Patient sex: F
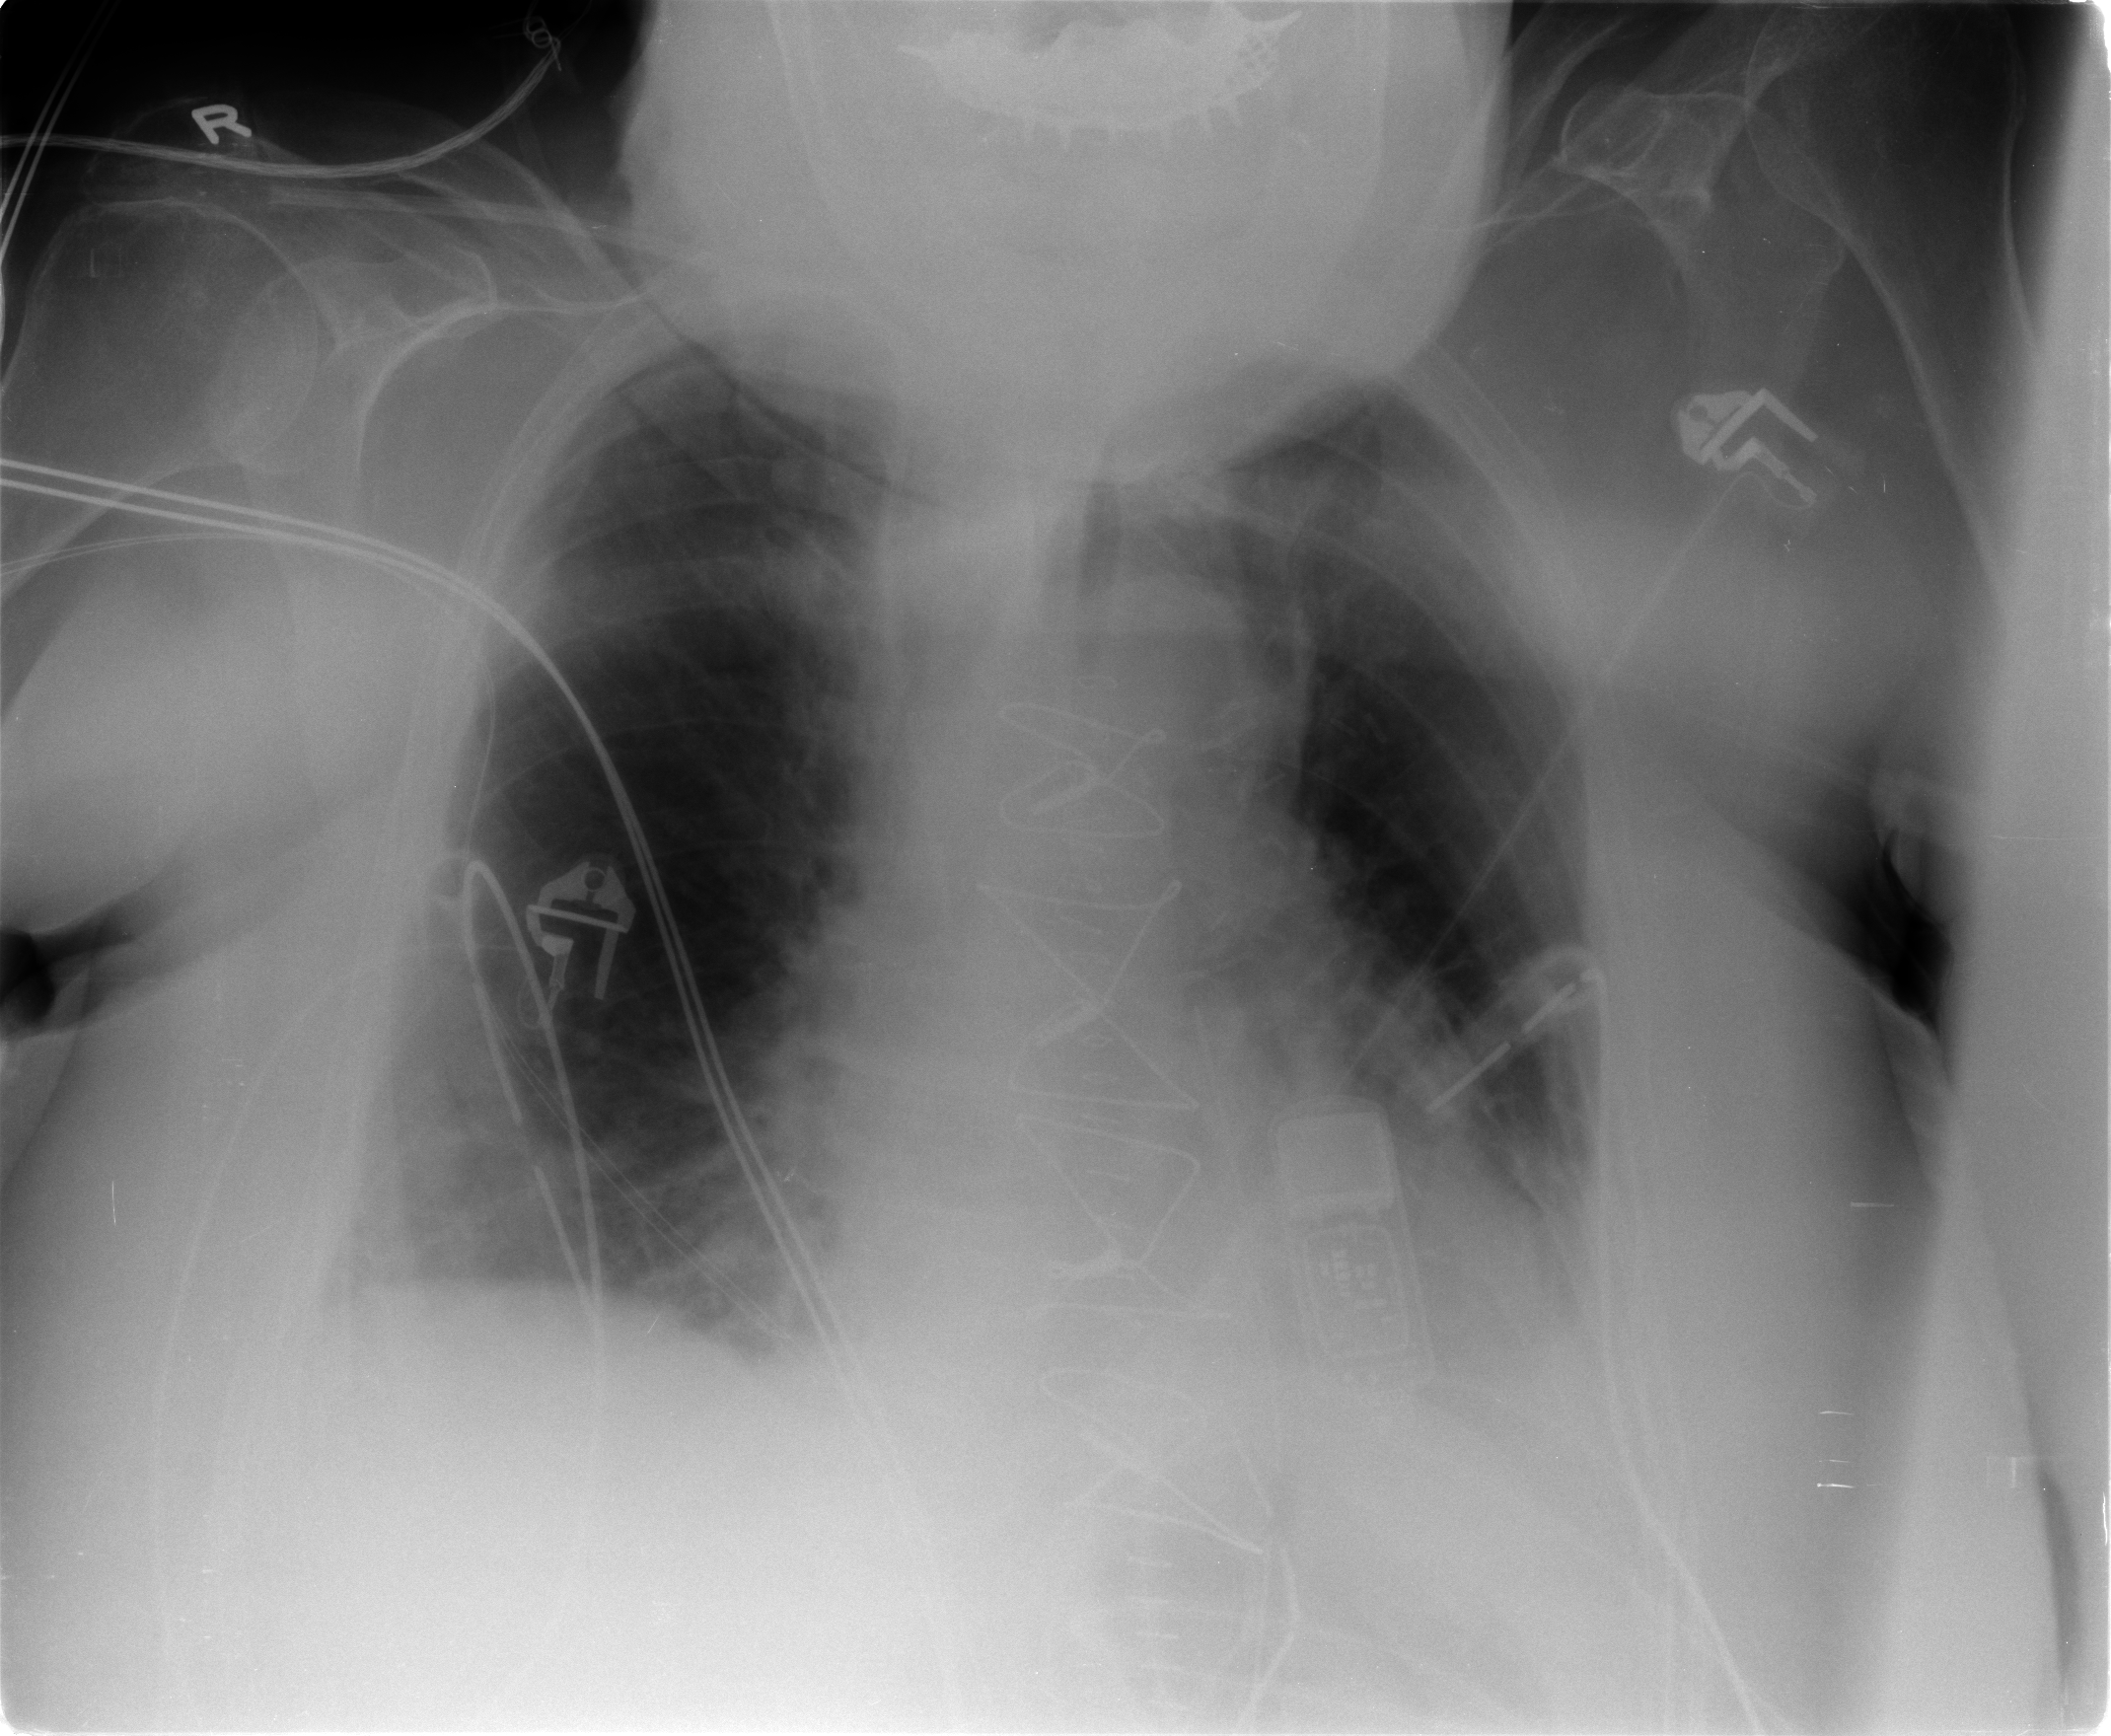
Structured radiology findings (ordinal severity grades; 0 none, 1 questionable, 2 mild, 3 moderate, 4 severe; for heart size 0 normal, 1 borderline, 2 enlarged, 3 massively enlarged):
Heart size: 2
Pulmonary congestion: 1
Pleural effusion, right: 0
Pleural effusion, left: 2
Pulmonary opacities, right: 0
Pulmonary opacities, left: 0
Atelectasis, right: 2
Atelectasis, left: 2